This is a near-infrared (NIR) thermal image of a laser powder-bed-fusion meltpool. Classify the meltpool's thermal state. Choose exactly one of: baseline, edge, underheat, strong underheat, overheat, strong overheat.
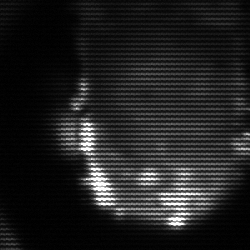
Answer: baseline